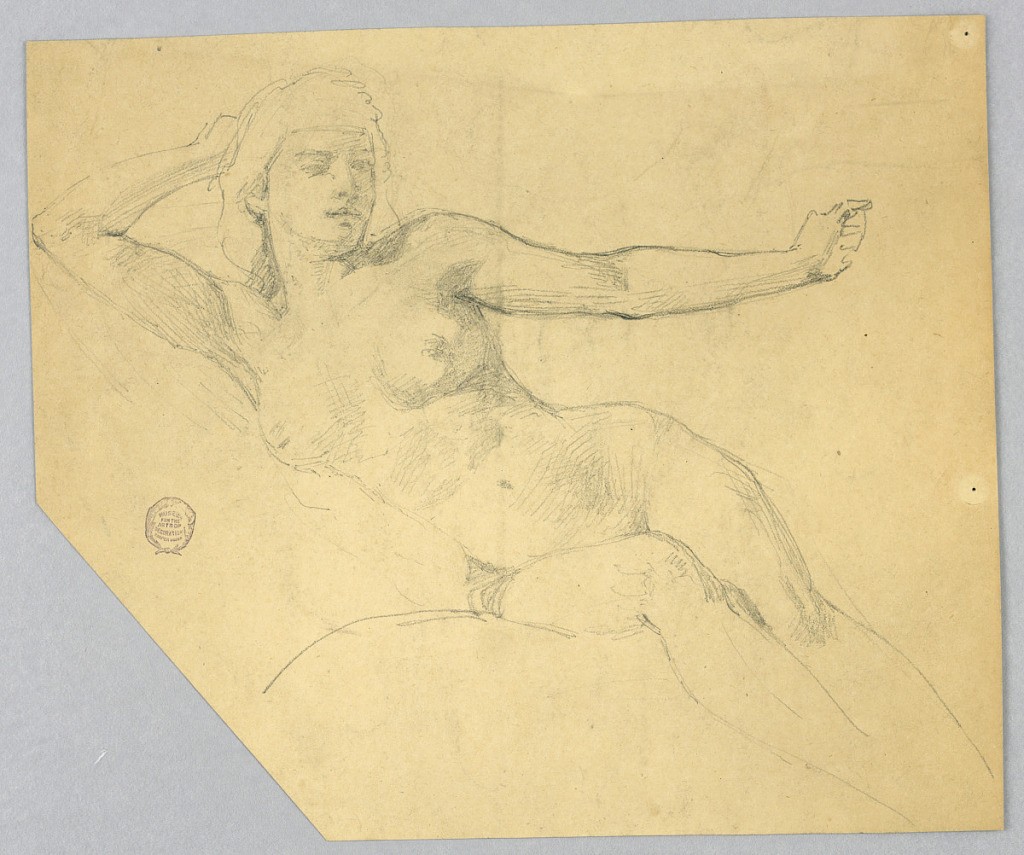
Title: Sketch of a Female Nude
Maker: Francis Augustus Lathrop, American, 1849–1909
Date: ca. 1895
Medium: Graphite on cream wove paper
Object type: Drawing
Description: Nude female figure facing frontally, reclining towards the left. Her left arm is outstretched. Verso: part of a rectangular design.